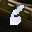
Label: 6